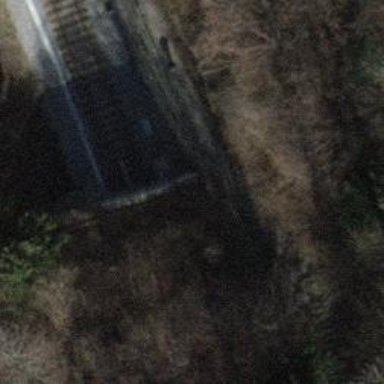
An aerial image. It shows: Retaining wall.